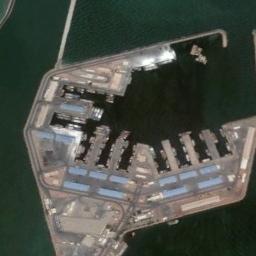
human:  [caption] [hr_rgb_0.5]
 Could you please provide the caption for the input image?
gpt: The harbor is surrounded by sea water and there are no mooring vessels .

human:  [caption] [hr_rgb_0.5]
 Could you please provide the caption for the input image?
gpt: The harbor is surrounded by some blue buildings .

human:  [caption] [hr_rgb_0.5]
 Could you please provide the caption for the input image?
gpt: There are many ships in the harbor .

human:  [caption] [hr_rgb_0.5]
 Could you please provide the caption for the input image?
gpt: There are several ships in motion in the harbor .

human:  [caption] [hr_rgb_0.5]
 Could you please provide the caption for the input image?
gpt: There are no ships at the harbor .